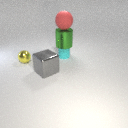
large gray metal cube in front of small cyan rubber cylinder